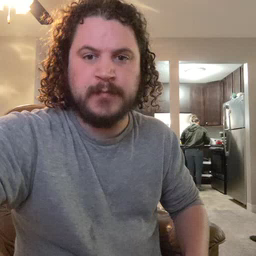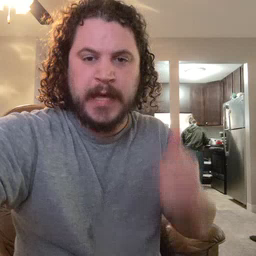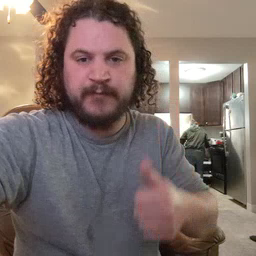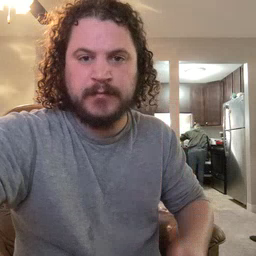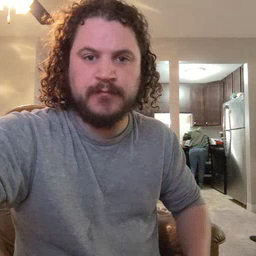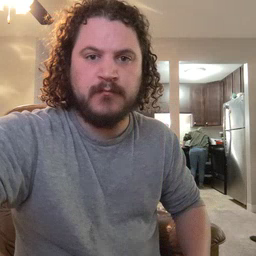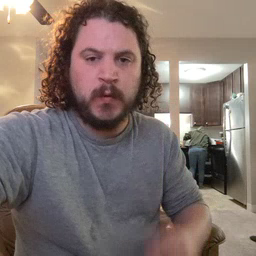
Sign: every